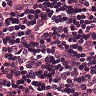
Metastatic tissue present: no